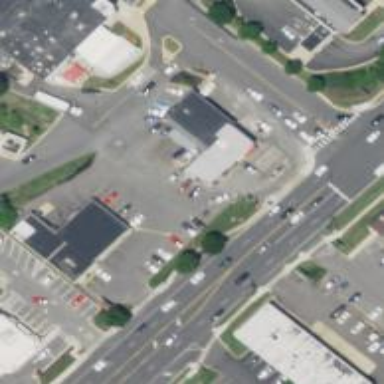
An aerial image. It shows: Convenience shop.